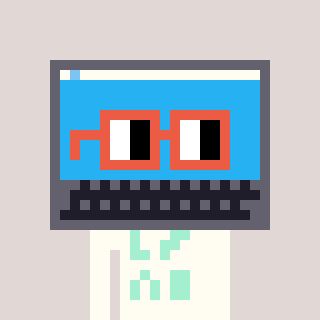
a pixel art character with square orange glasses, a laptop-shaped head and a grayscale-colored body on a warm background